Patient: sex M, age 55
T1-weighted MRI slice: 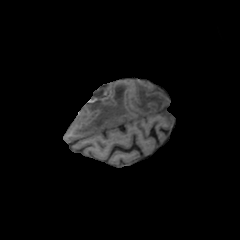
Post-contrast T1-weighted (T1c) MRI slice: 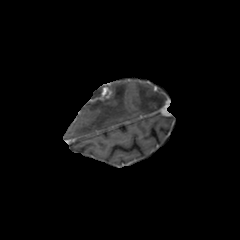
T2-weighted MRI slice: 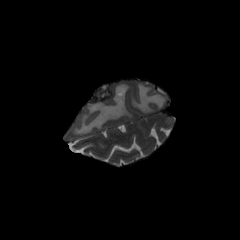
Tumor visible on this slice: yes
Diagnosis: Glioblastoma, IDH-wildtype
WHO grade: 4